【题型】解答题　【知识点】函数　【难度】easy
求函数 $y=\lg\tan x+\sqrt{16-x^2}$ 的定义域；
【解答】
\noindent \textbf{【答案】} $\left(-\pi,-\dfrac{\pi}{2}\right)\cup\left(0,\dfrac{\pi}{2}\right)\cup\left(\pi,4\right]$

\vspace{0.4cm}
\noindent \textbf{【分析】} 根据对数的真数大于零及开偶数次方根号里得数大于等于零即可得解.

\vspace{0.4cm}
\noindent \textbf{【详解】} 由题意得
\[
\begin{cases}
x \neq \dfrac{\pi}{2}+k\pi \\
\tan x > 0 \\
16-x^2 \geq 0
\end{cases}
\]
，所以
\[
\begin{cases}
k\pi < x < k\pi+\dfrac{\pi}{2}, \ k\in\mathbf{Z} \\
-4 \leq x \leq 4
\end{cases}
\]

\noindent 如图所示可得函数定义域为 $\left(-\pi,-\dfrac{\pi}{2}\right)\cup\left(0,\dfrac{\pi}{2}\right)\cup\left(\pi,4\right]$.
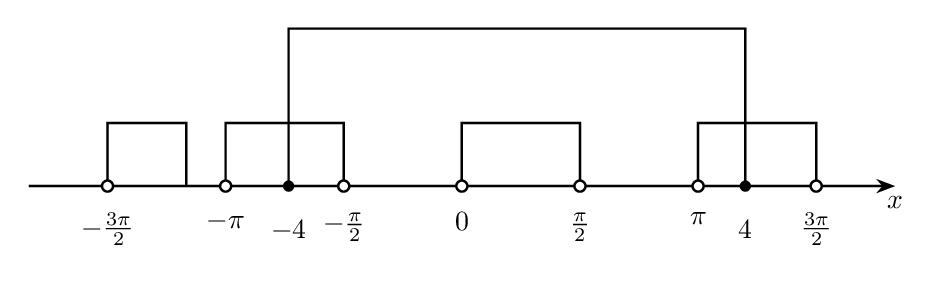